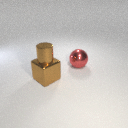
large red metal sphere to the right of large brown metal cube